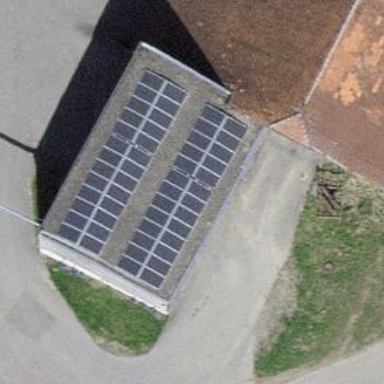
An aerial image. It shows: Solar power generator with photovoltaic panels.